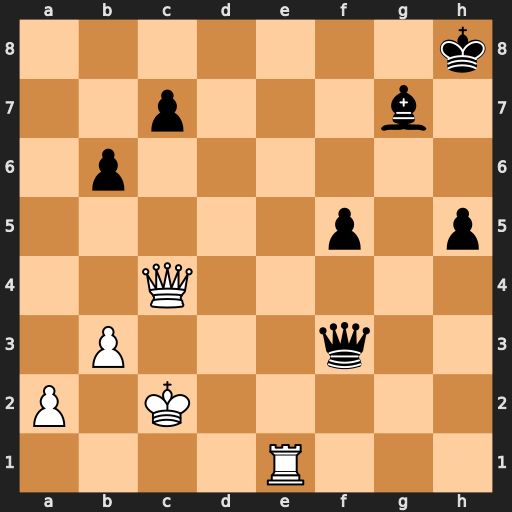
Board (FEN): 7k/2p3b1/1p6/5p1p/2Q5/1P3q2/P1K5/4R3
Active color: w
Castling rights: -
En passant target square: -
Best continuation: Re8+ Kh7 Qg8+ Kh6 Re6+